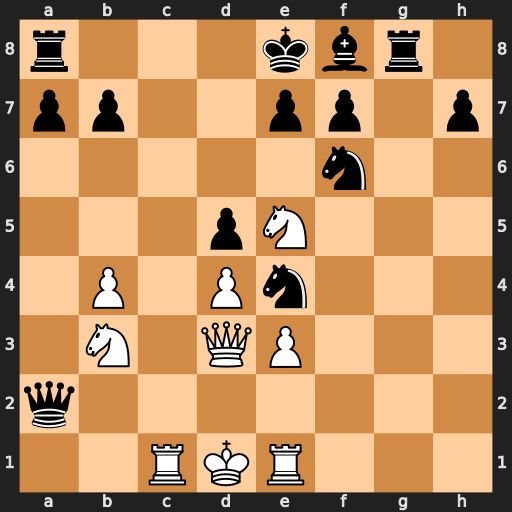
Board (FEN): r3kbr1/pp2pp1p/5n2/3pN3/1P1Pn3/1N1QP3/q7/2RKR3
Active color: w
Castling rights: q
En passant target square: -
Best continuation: Qb5+ Kd8 Nxf7#